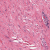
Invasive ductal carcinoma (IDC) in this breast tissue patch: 0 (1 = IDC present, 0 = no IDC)